Question: I need to make some changes in the output of the widget CGrdiView, namely:
- -
I do not know how to do.
<URL>

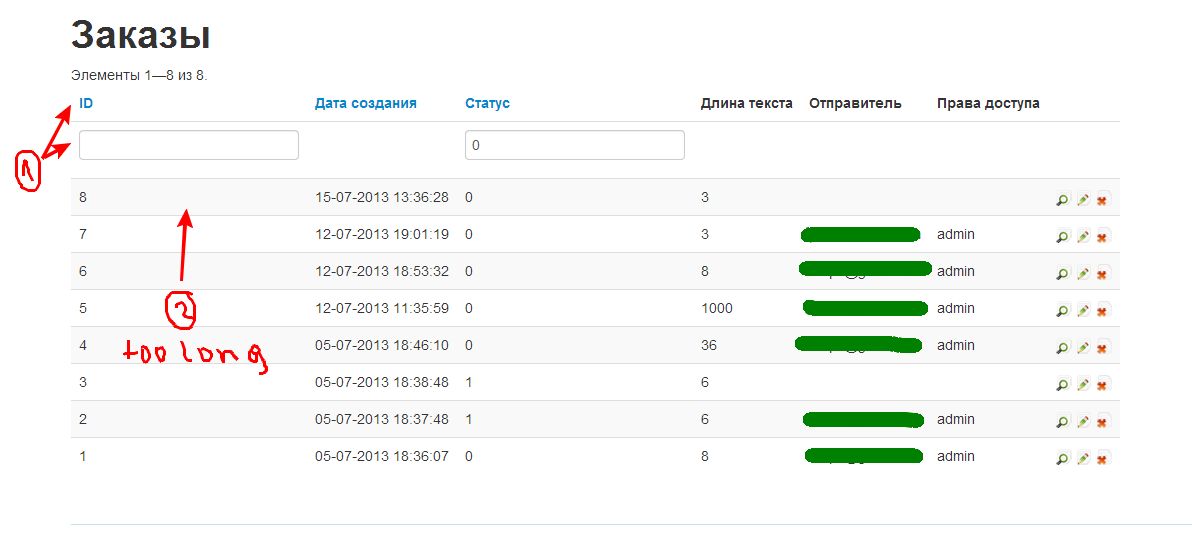
Answer: Not sure about switching in the input box and the field name but you can easily reduce the width of the column:
'''
$this->widget('zii.widgets.grid.CGridView', array(
'id'=>'user-grid',
'dataProvider'=>$model->search(),
'filter'=>$model,
'columns'=>array(
array(
'name' => 'id',
'htmlOptions' => array('style'=>'width: 30px;'),
),
//rest of your code
'''
Found how to switch them by looking at documentation just do this:
'''
$this->widget('zii.widgets.grid.CGridView', array(
'id'=>'user-grid',
'dataProvider'=>$model->search(),
'filter'=>$model,
'filterPosition' => 'header', //ADD THIS LINE
'''
FYI here is the documentation: <URL>